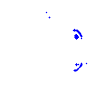
Particle: electron